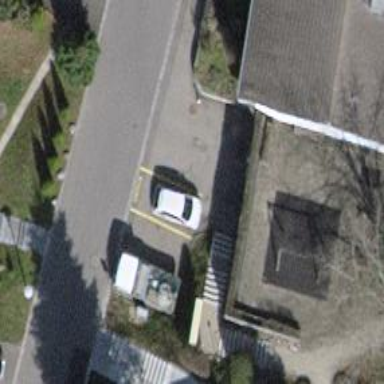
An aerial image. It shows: Kerb barrier.